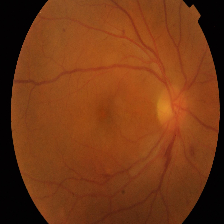
Diabetic retinopathy grade: Proliferative DR